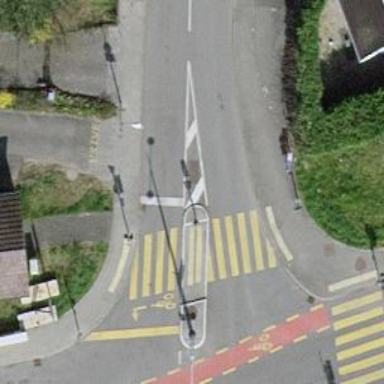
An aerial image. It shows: Crossing with traffic signals and zebra markings.